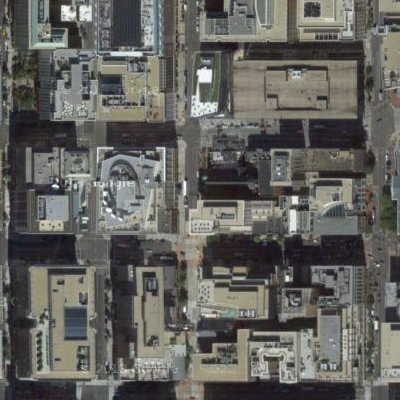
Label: cIndustry